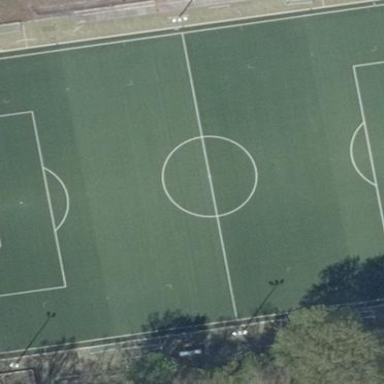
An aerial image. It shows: Artificial turf soccer pitch for leisure land.